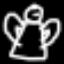
Label: angel